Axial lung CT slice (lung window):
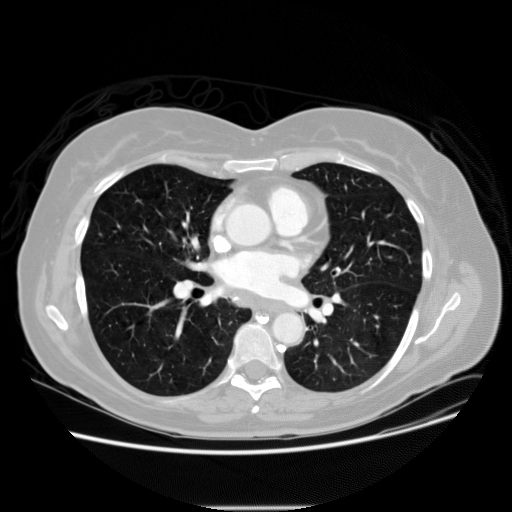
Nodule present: no